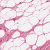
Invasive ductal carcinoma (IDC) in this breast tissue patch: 0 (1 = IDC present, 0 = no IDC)